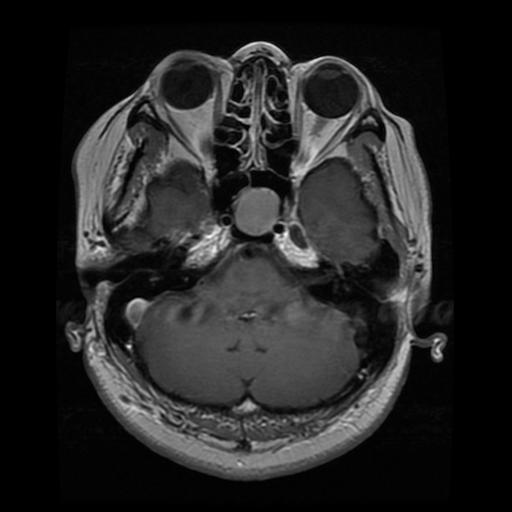
Label: pituitary